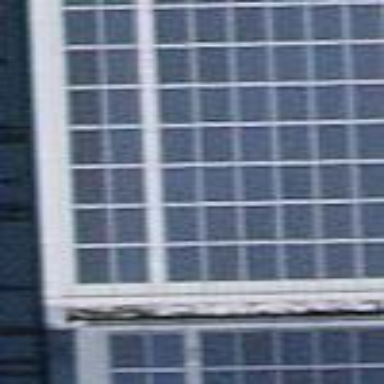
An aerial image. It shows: Solar power generator using photovoltaic method with solar photovoltaic panel types.